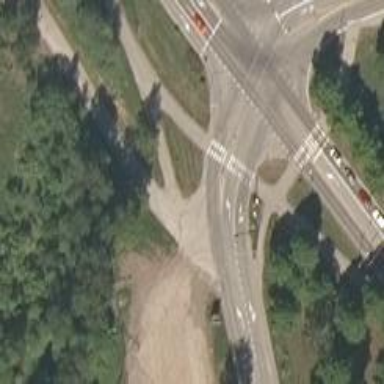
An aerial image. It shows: Zebra crossing on the road.